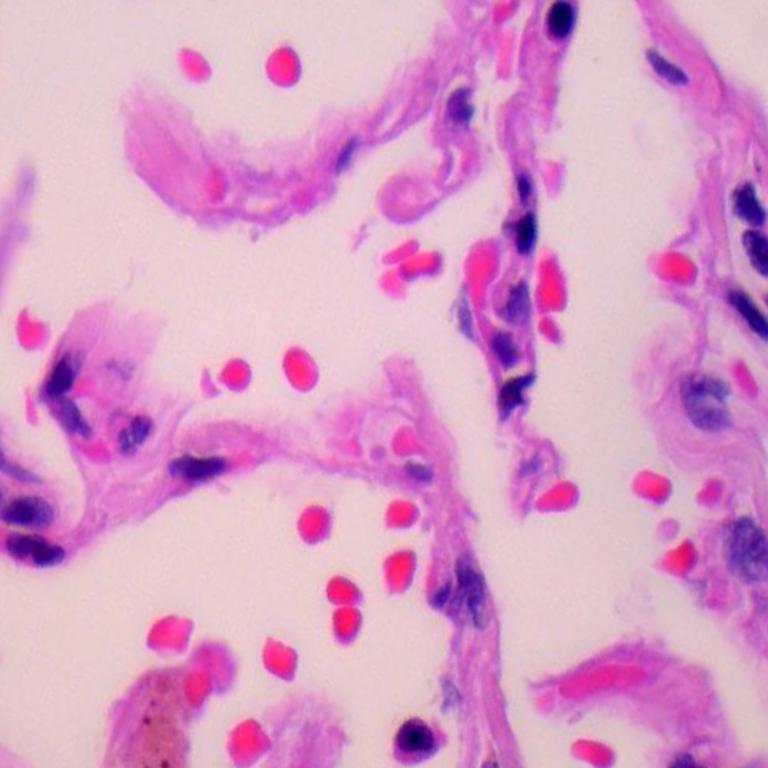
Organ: lung
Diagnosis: benign